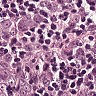
Metastatic tissue present: yes